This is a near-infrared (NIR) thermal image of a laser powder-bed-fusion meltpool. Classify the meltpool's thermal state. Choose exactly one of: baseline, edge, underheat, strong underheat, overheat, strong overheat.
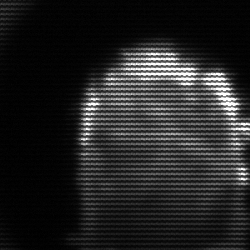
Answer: baseline